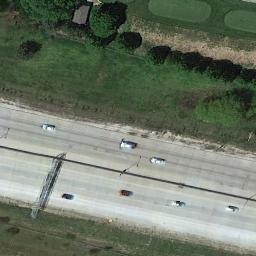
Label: freeway